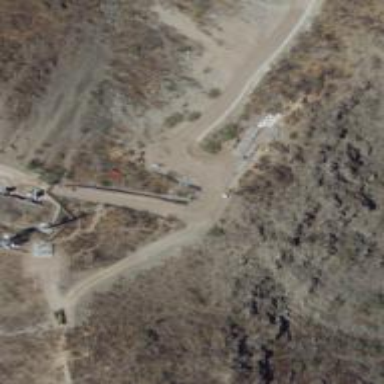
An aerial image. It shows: Hiking trail path.